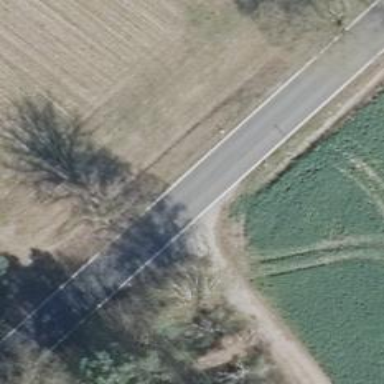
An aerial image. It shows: Asphalt road classified as primary highway.